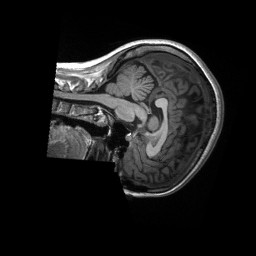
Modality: T1w
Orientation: sagittal
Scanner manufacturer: siemens
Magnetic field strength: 3 T
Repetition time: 2.3 s
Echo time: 0.00232 s